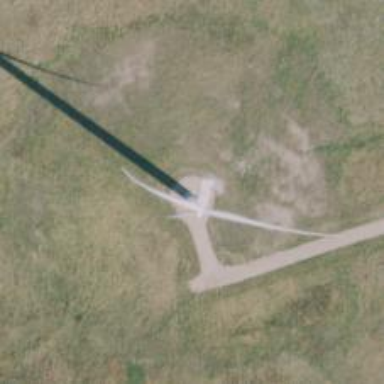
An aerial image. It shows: Wind turbine generator that utilizes wind as its source for generating electricity. It is of the horizontal axis type.